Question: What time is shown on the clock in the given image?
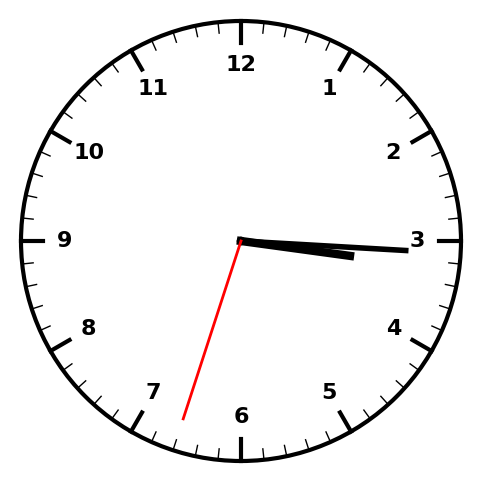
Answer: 03:15:33